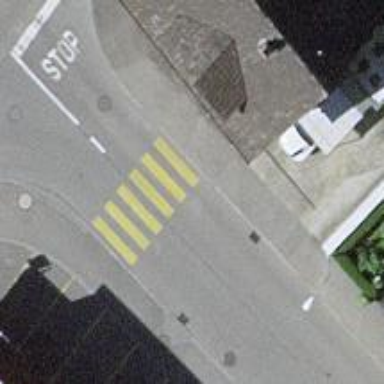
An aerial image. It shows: Uncontrolled zebra crossing on the road.